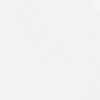
Label: not_dusty